Brain MRI, t1w sequence, axial 2D slice.
Patient: age 38, sex F, weight 78 kg, height 1.78 m
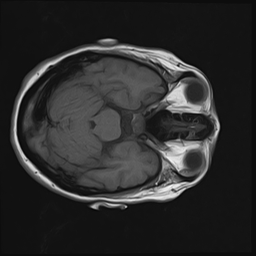